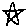
Label: star